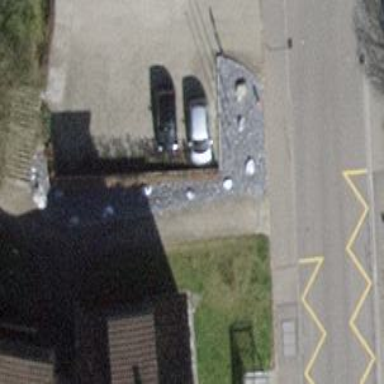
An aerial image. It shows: Footway surfaced with paving stones.